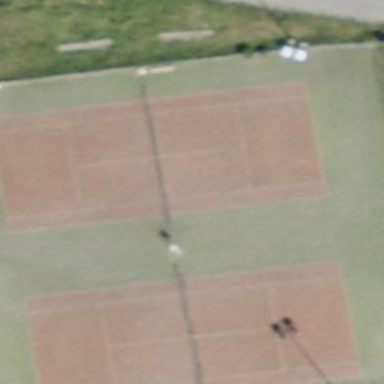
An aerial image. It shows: Tennis court on pitch designated for leisure land.